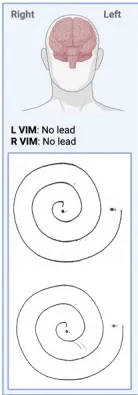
Archimedes spirals evolution. A: Prior to staged bilateral Vim DBS, the patient was unable to draw Archimedes spirals with either hand due to severe tremor.
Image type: radiology (x_ray)